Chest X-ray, AP view. Patient: 49 years old, sex F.
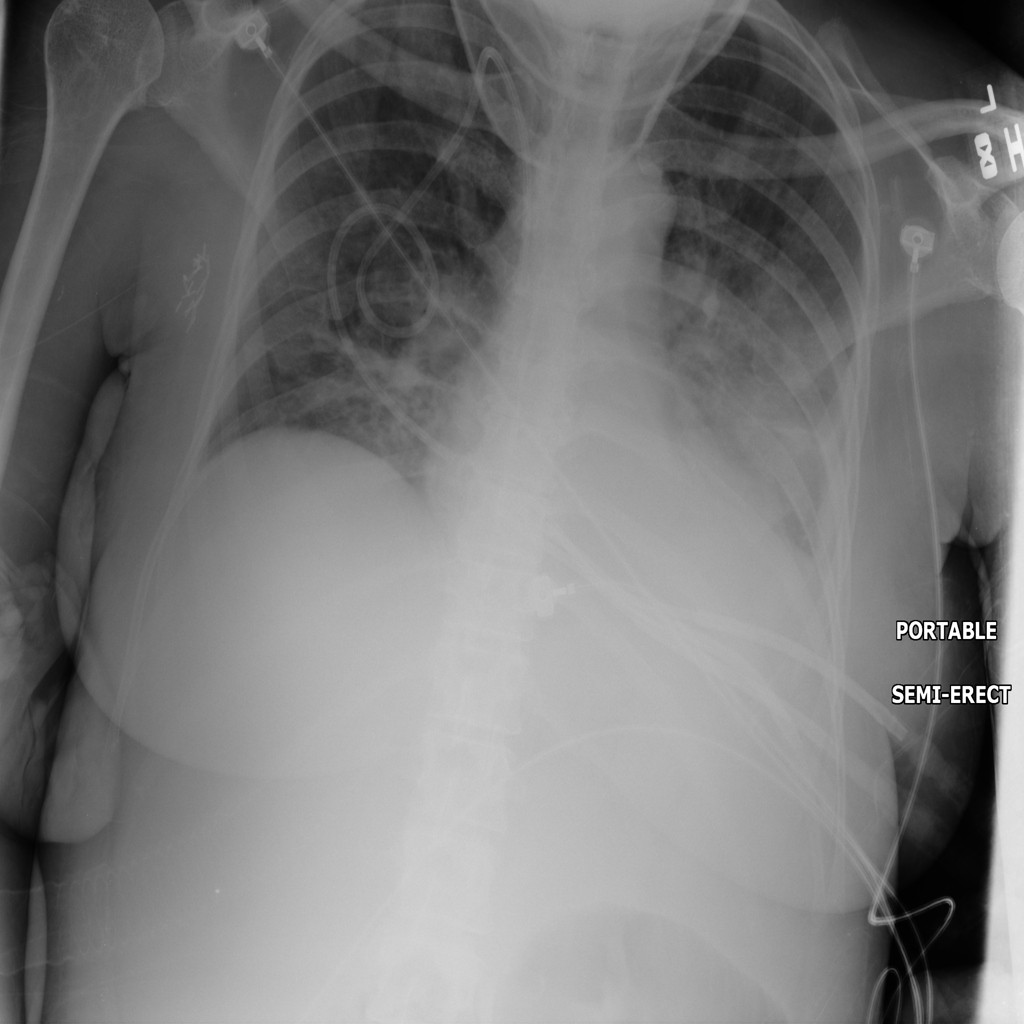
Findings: Infiltration